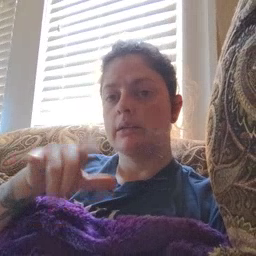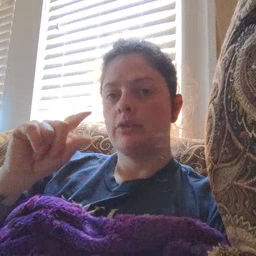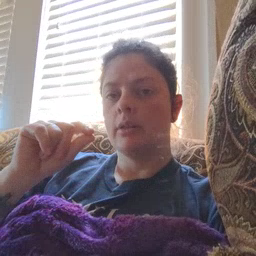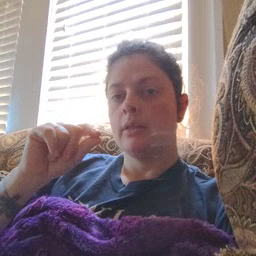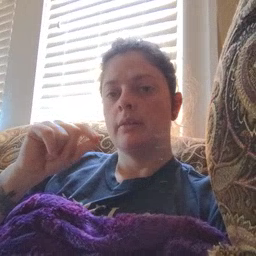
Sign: cereal